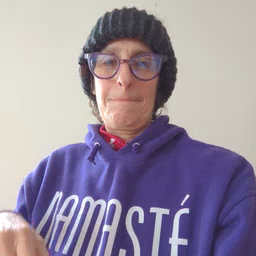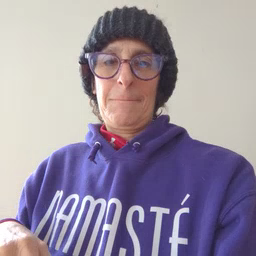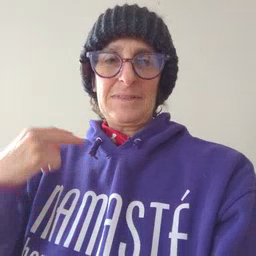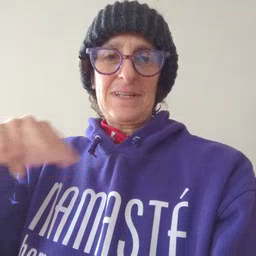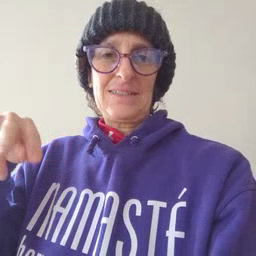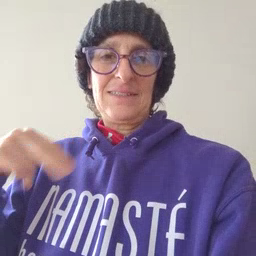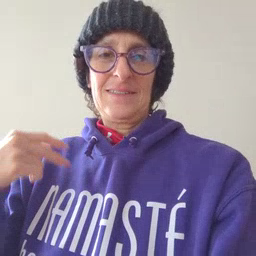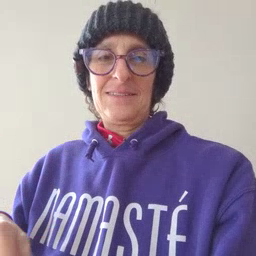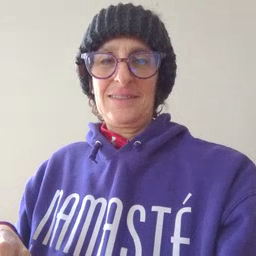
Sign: dance